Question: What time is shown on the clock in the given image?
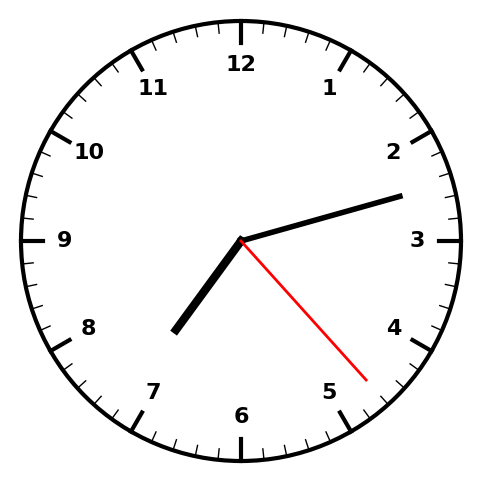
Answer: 07:12:23